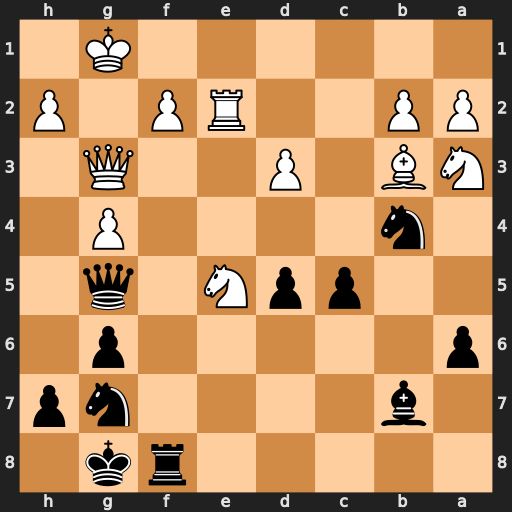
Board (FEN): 5rk1/1b4np/p5p1/2ppN1q1/1n4P1/NB1P2Q1/PP2RP1P/6K1
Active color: b
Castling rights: -
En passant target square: -
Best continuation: Qc1+ Kg2 c4